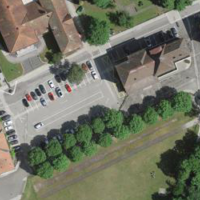
EUNIS habitat code: 54
Species observed at this site:
Cardamine pratensis
Cardamine heptaphylla
Cornus sanguinea